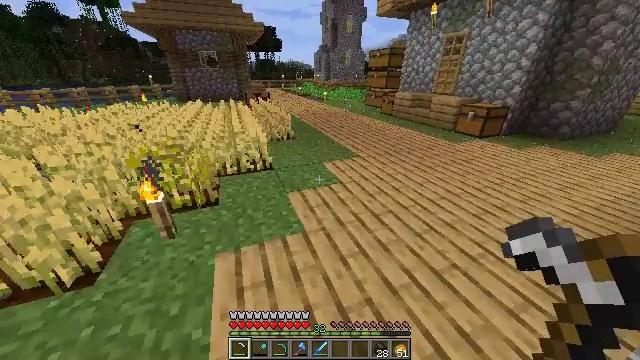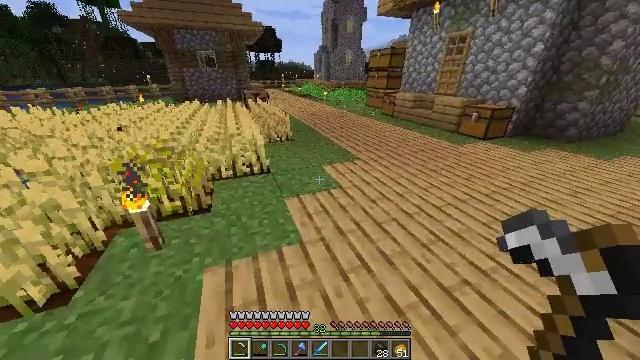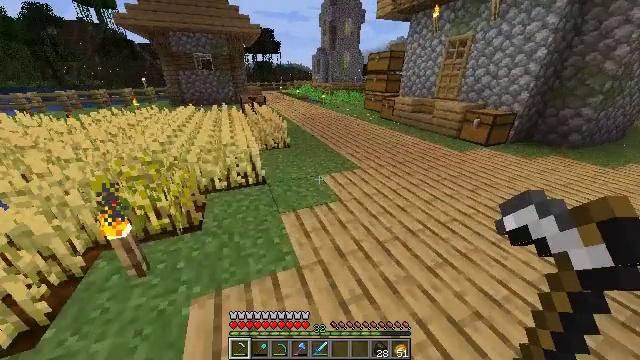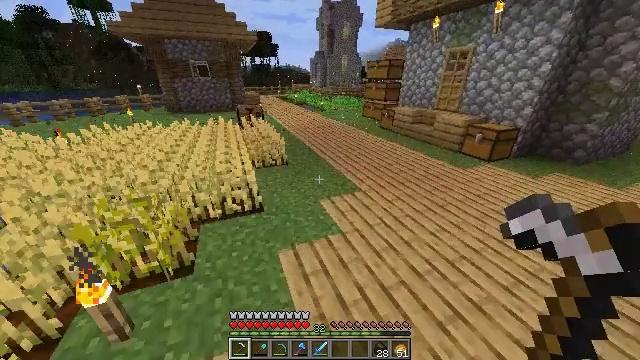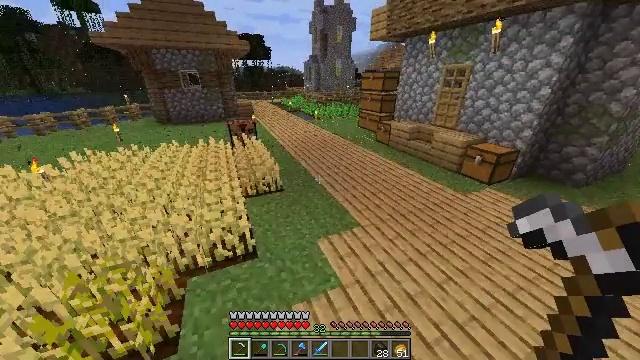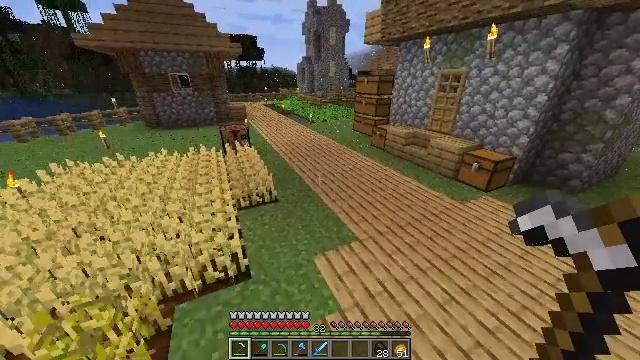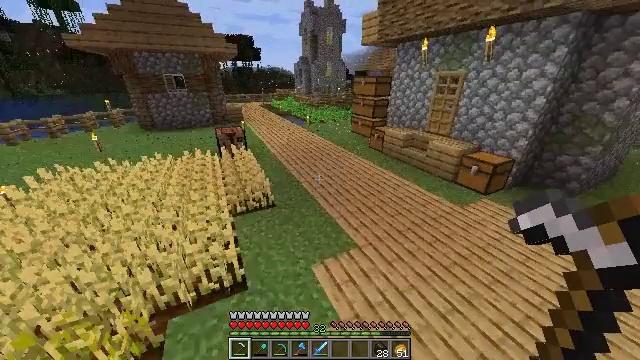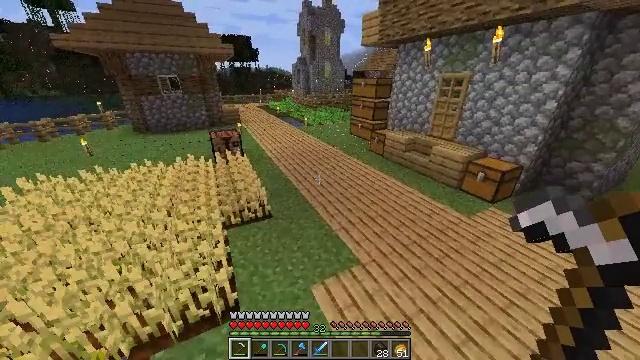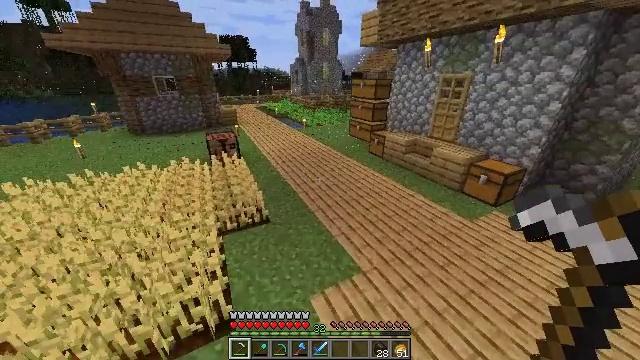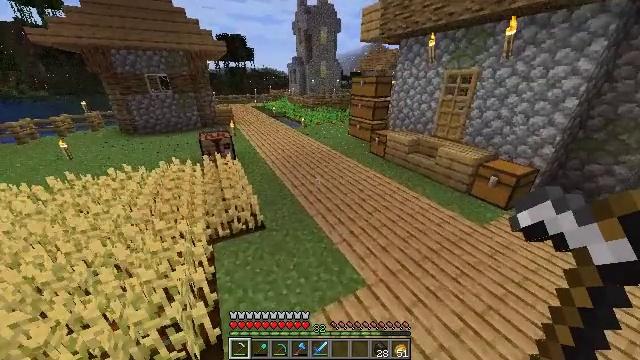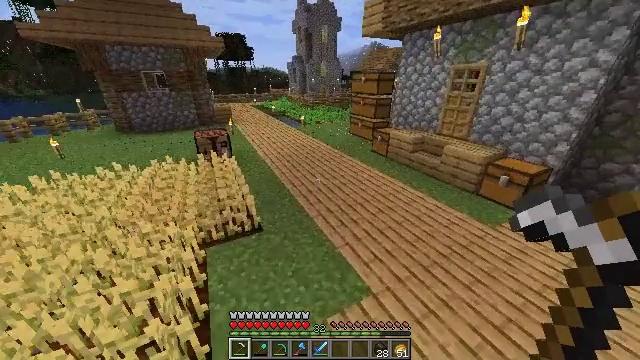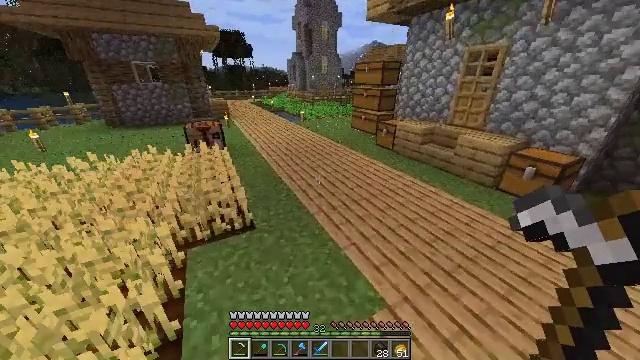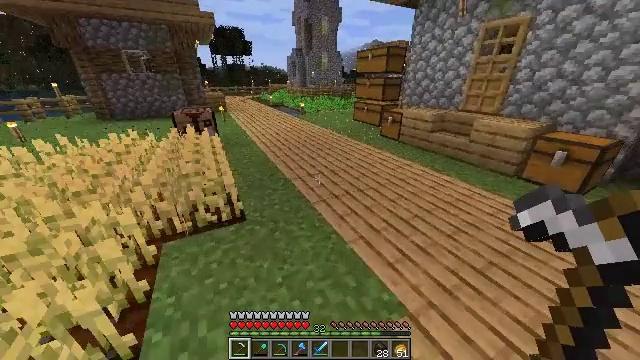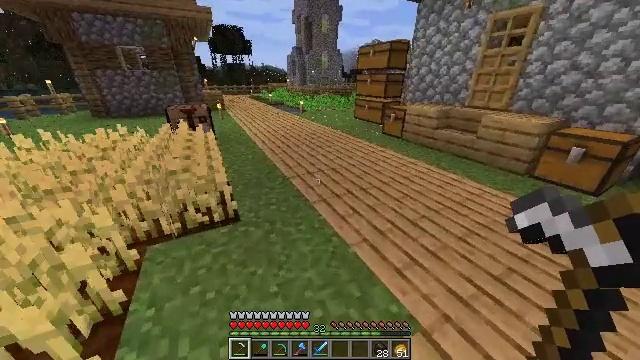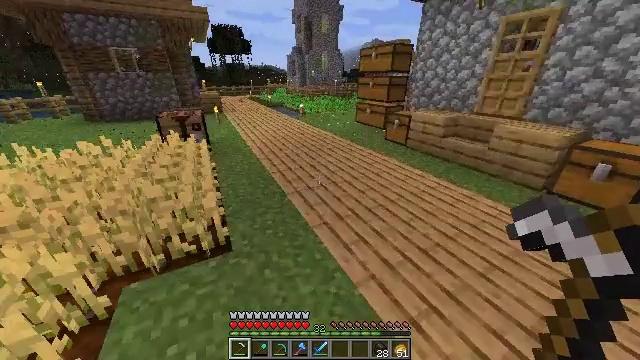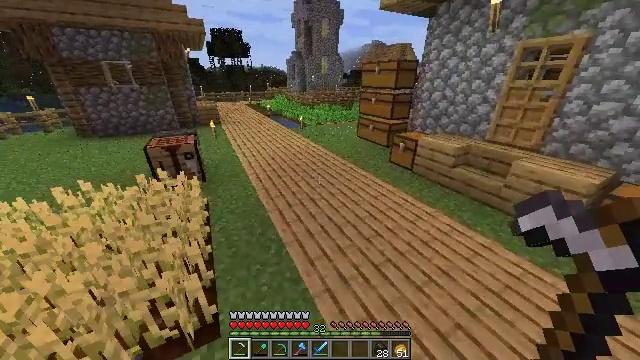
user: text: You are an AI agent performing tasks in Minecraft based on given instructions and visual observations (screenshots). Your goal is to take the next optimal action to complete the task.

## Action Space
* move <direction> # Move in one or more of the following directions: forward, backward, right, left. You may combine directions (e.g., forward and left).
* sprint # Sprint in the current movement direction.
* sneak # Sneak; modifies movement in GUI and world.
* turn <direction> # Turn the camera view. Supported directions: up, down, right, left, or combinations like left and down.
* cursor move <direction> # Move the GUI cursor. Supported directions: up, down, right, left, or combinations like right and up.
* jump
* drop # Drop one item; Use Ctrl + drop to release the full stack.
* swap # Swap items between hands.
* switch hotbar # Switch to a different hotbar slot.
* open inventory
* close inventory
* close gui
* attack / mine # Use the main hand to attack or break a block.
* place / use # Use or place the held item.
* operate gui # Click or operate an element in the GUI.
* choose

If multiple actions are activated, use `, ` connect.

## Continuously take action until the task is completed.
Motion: motion action
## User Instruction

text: Destroy the wheat to collect it.
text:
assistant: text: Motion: move forward
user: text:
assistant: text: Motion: move forward, jump
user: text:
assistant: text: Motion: move forward, jump
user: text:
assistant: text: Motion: move forward, turn right, jump
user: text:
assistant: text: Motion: move forward, turn right, jump
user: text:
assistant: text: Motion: move forward, jump
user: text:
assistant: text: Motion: move forward, jump
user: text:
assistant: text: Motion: move forward, jump
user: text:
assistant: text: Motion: move forward, jump
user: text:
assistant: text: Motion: move forward, jump
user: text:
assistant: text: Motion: move forward, jump
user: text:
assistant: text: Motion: move forward, sprint, jump
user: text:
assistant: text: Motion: move forward, sprint, jump
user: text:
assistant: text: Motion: move forward, sprint, jump
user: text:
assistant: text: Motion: move forward, sprint, jump
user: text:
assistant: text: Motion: move forward, jump
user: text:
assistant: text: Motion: move forward, jump
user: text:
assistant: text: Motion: move forward, jump
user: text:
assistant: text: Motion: move forward, jump
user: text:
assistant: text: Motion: move forward, jump
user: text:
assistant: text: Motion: move forward, jump
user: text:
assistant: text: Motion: move forward, jump
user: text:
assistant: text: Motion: move forward, jump
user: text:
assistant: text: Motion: move forward, sprint, jump
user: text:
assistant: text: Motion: move forward, sprint, jump
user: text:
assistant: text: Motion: move forward, sprint, jump
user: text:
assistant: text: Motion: move forward, sprint, jump
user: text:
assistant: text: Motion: move forward, turn left, jump
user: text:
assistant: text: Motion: move forward, turn left and down, jump
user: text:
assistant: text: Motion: move forward, turn left, jump